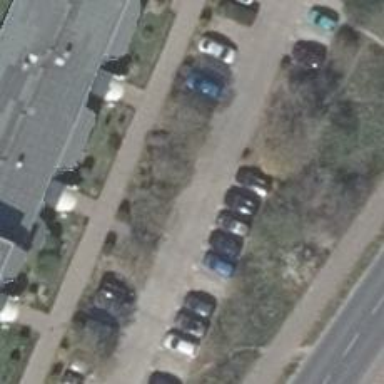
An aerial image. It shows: Parking available on the street side.